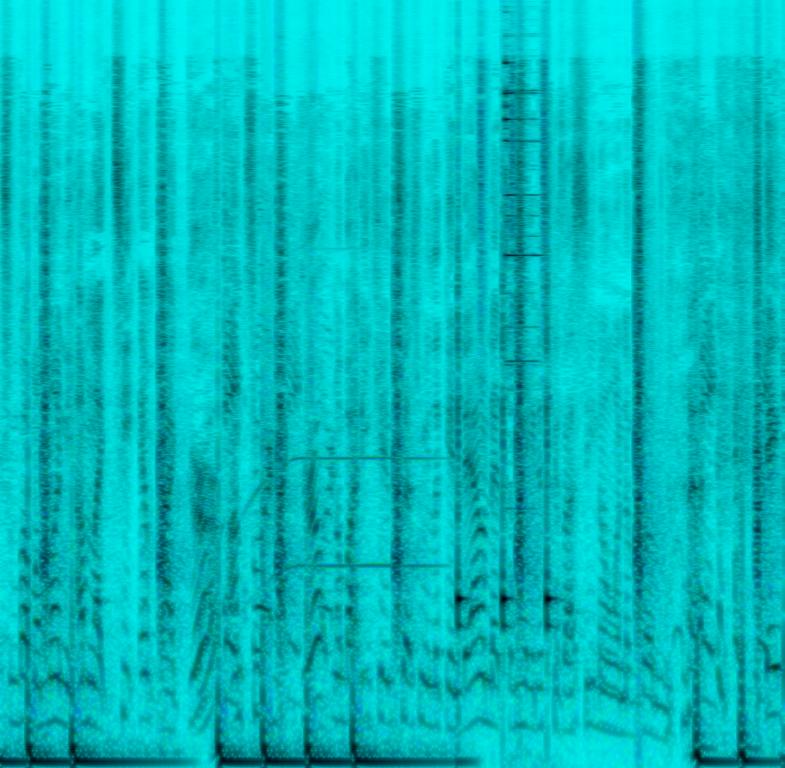
hip hop music featuring a young male rapper over a minimalist beat with only percussion such as cowbell, kick drum, shaker, and triangle.